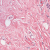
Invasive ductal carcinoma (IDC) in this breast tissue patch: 1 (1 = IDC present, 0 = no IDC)